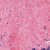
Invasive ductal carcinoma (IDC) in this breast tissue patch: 0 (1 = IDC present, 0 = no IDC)